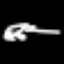
Label: frog